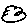
Label: cloud